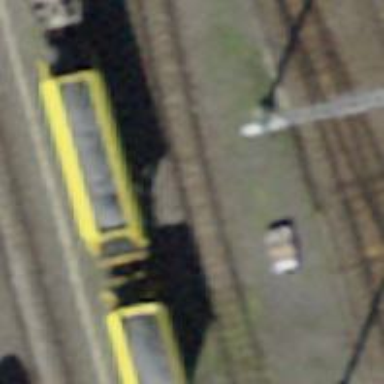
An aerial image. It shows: Railway yard with one track in service.